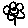
Label: flower